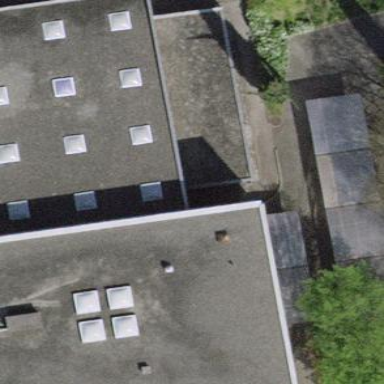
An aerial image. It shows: View of roof of building.